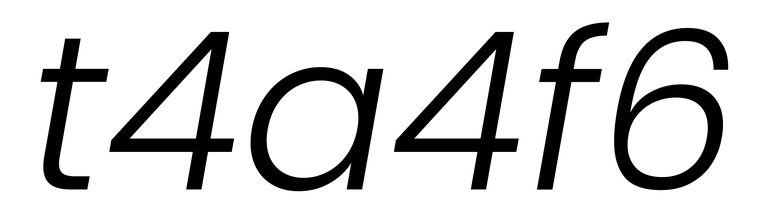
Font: Poppins-LightItalic